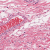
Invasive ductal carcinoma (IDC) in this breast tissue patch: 0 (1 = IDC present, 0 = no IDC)